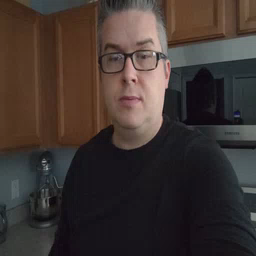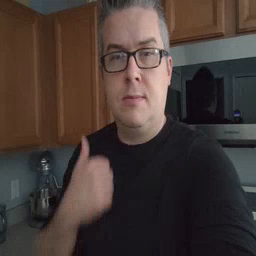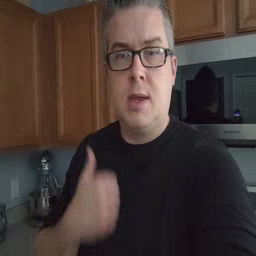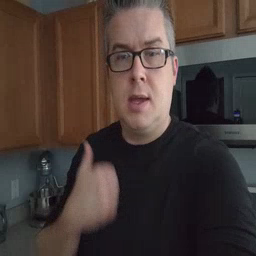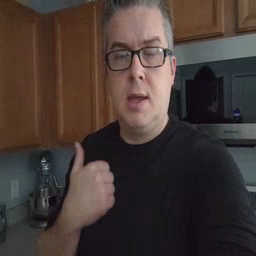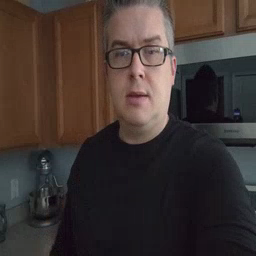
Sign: bath